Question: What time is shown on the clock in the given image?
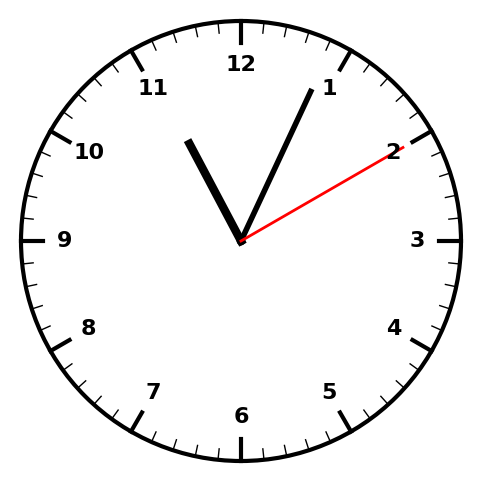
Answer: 11:04:10